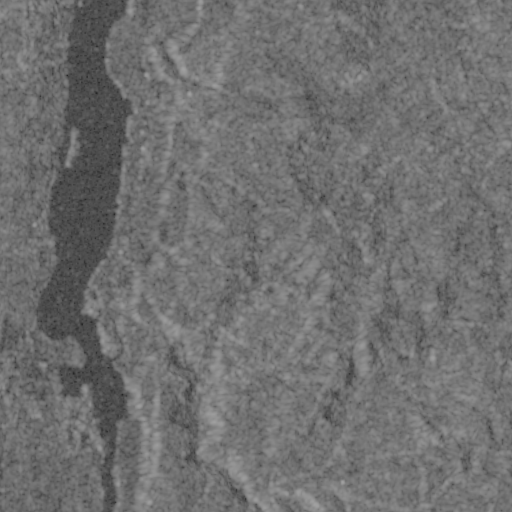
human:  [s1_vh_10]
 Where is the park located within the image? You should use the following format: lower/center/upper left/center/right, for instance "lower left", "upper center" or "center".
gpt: The park is located in the lower left of the image.
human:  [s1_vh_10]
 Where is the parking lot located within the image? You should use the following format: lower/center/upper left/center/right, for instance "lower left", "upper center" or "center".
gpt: The parking lot is located in the center left of the image.
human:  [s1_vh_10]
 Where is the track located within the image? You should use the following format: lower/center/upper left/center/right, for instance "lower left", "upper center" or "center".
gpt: The track is located in the lower left of the image.
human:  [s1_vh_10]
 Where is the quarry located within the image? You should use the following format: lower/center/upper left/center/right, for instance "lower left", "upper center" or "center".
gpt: There is no quarry in the image.

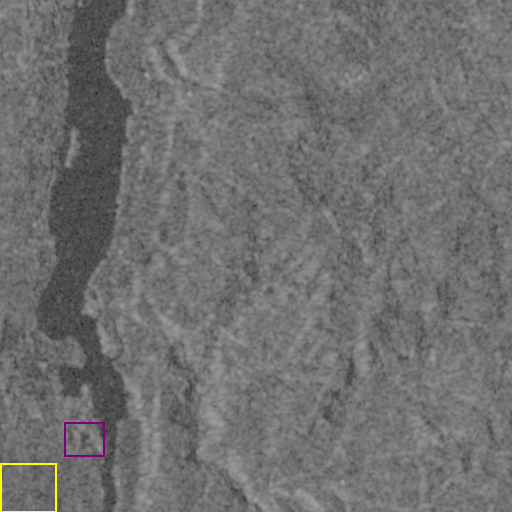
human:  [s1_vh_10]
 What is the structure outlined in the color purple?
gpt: The structure outlined in purple is a park.
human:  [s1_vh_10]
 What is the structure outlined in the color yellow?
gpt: The structure outlined in yellow is a track.
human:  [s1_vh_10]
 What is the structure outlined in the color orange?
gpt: There is no orange outline.